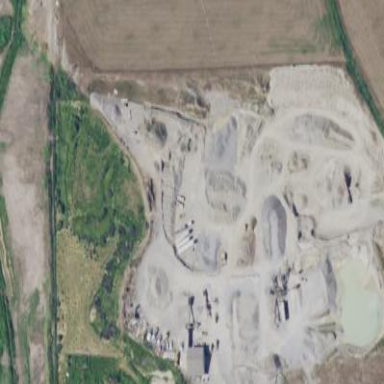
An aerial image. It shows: Quarry area.